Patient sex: F
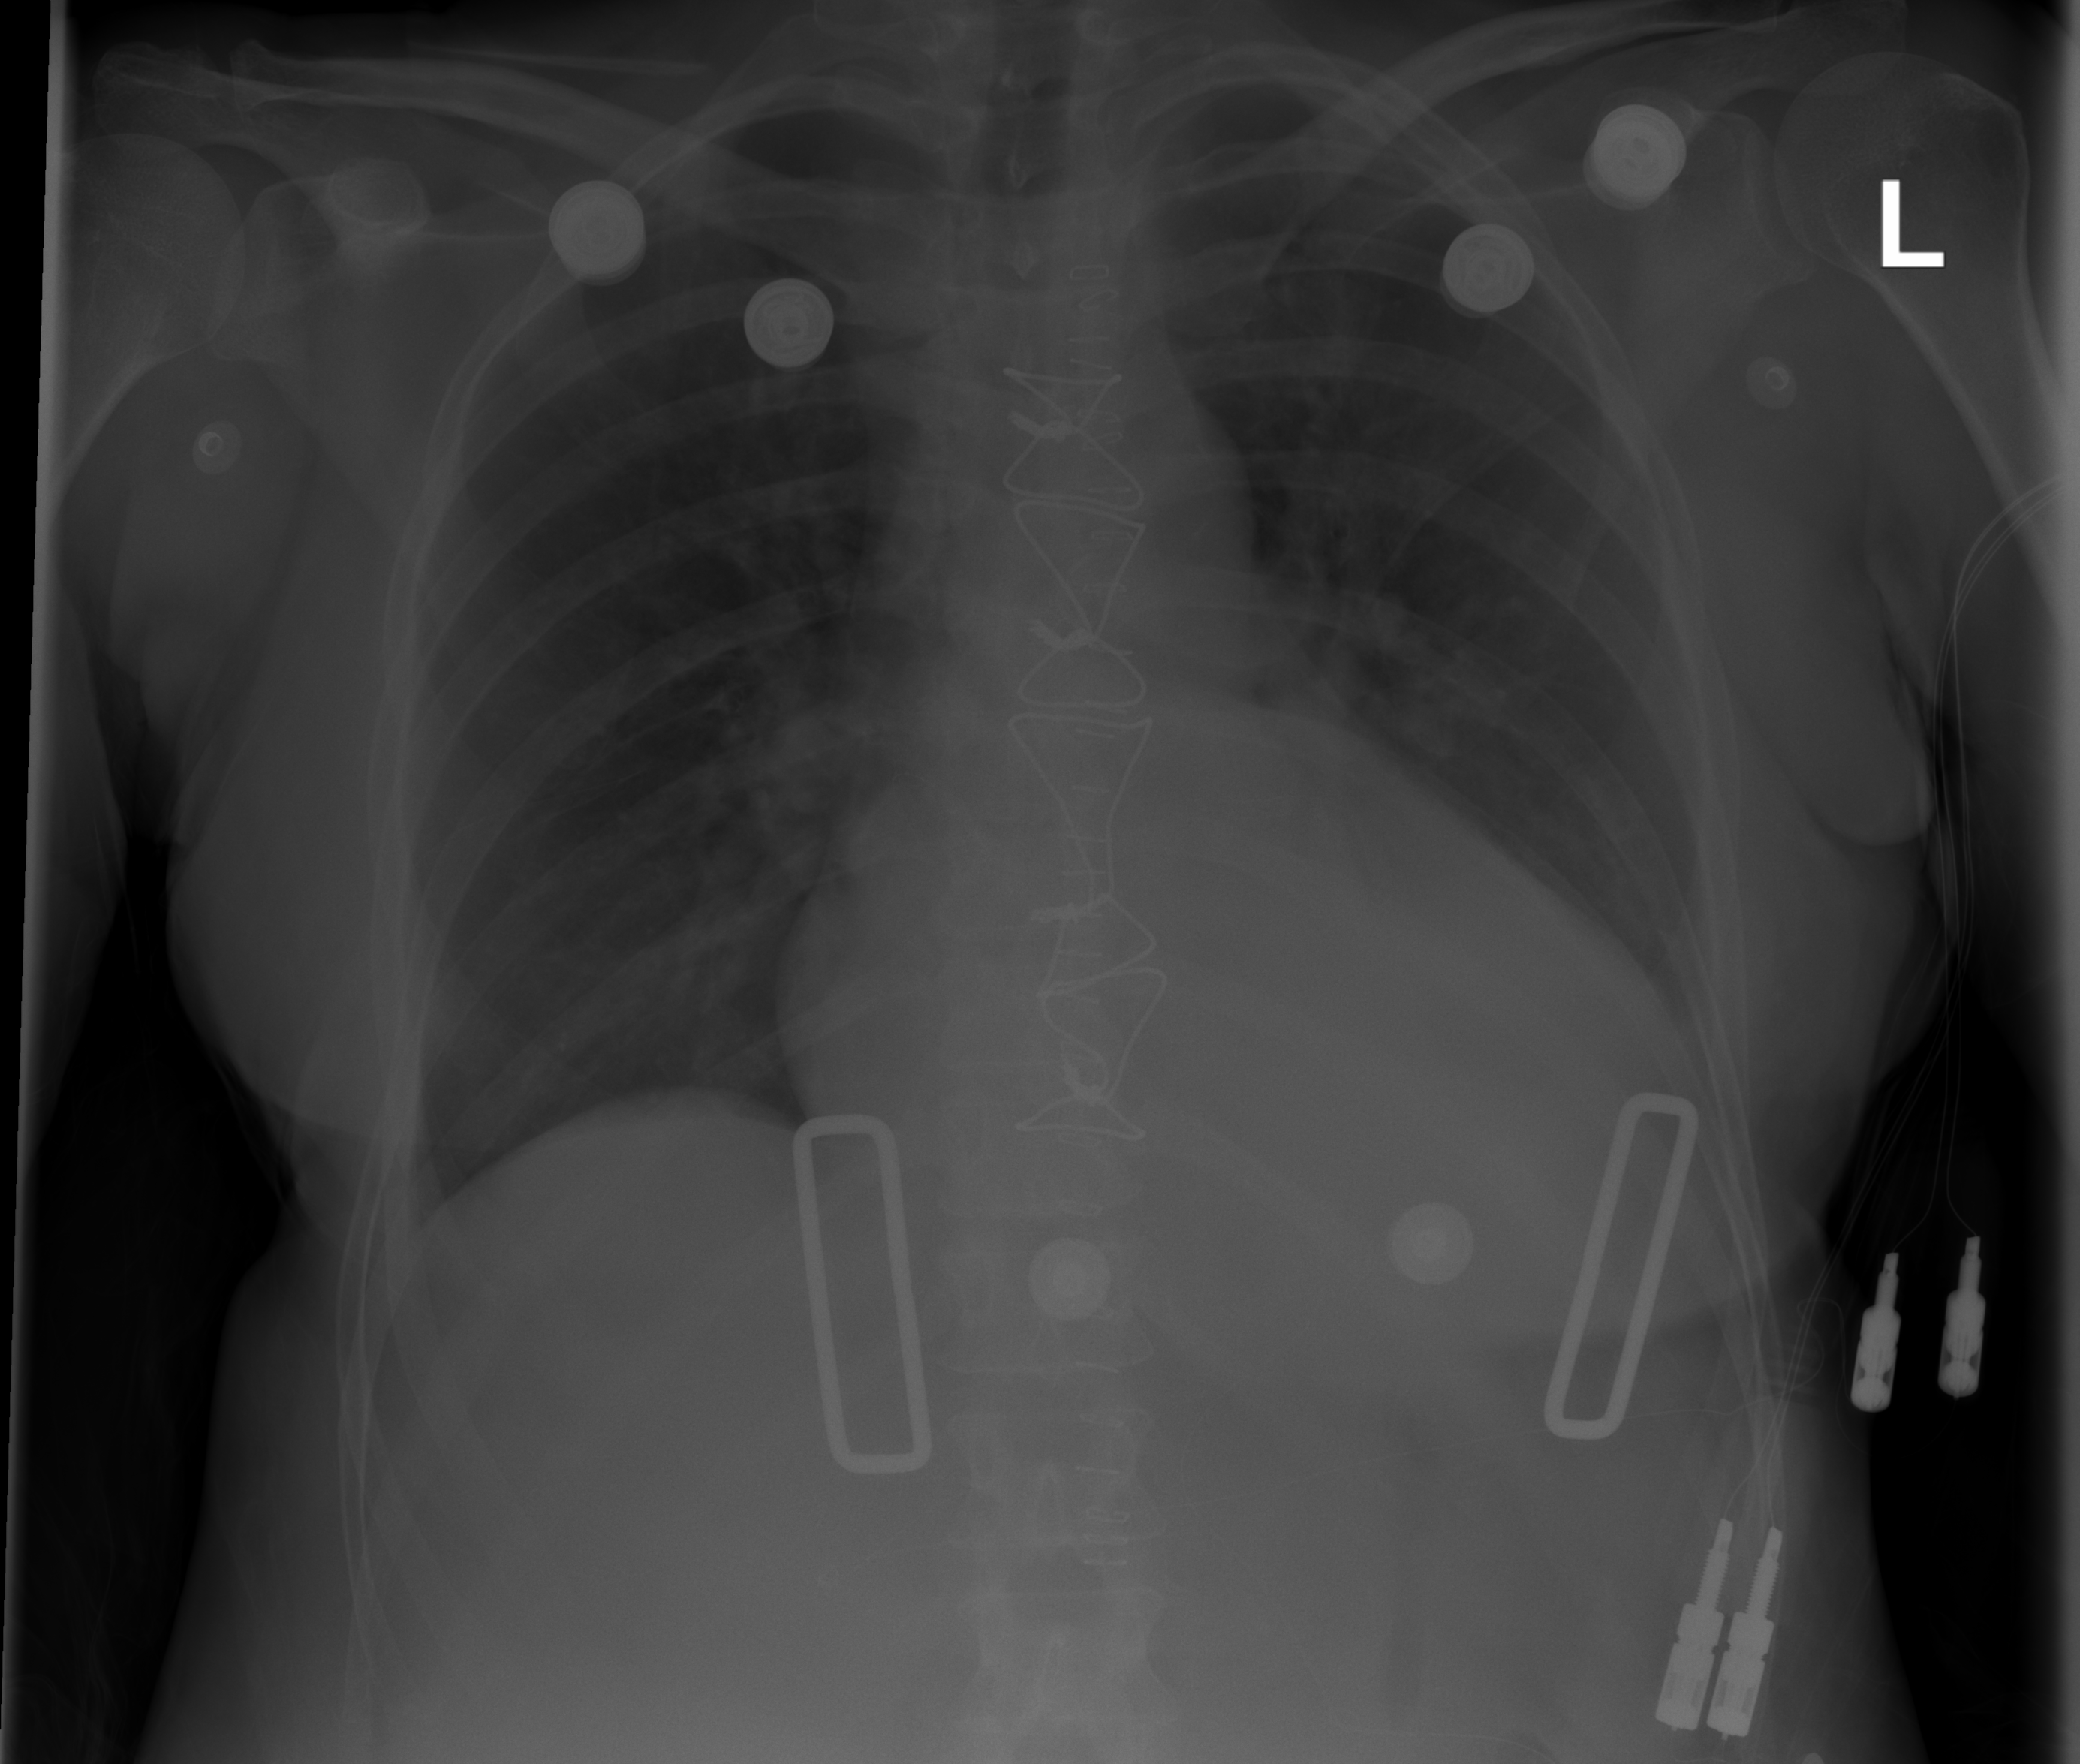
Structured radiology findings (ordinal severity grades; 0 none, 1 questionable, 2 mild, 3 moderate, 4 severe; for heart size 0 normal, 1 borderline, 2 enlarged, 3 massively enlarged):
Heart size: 2
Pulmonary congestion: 0
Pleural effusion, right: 0
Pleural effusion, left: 1
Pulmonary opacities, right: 0
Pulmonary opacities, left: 0
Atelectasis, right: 0
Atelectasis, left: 1